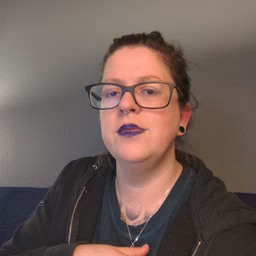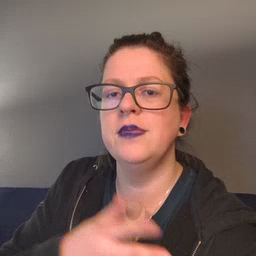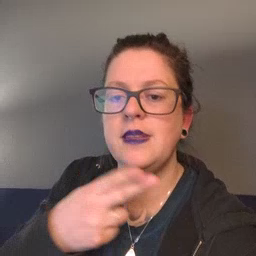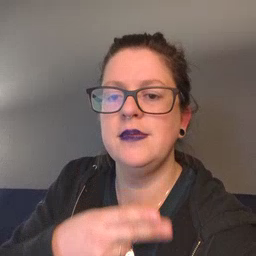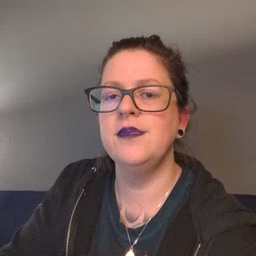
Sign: cut